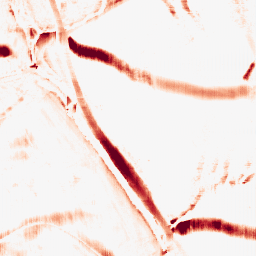
Category: morphological
Decomposition family: morphological_rect
Decomposition parameters: operation: opening
width: 10
height: 20
Upsampling method: fft_zeropad
Upsampling parameters: scale: 2
Upsampling scale: 2